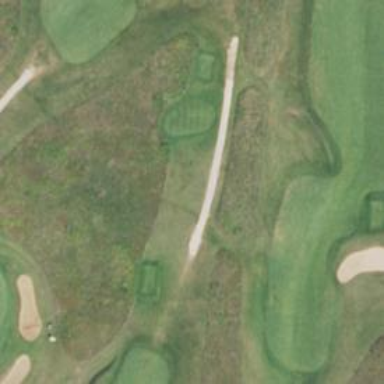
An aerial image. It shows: Path for both roads and golfers.